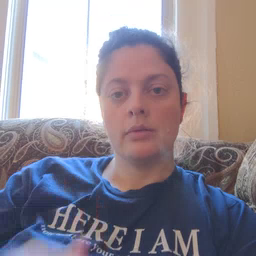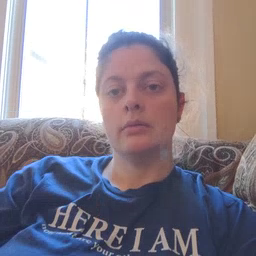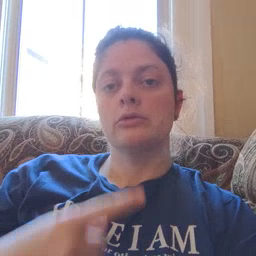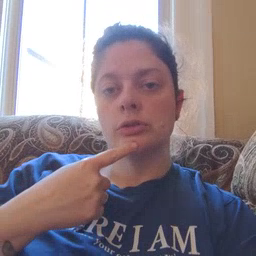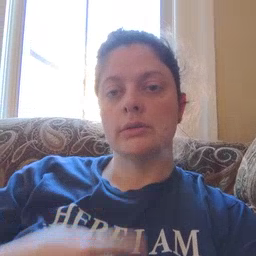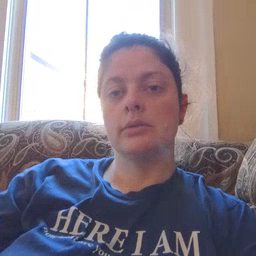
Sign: chin